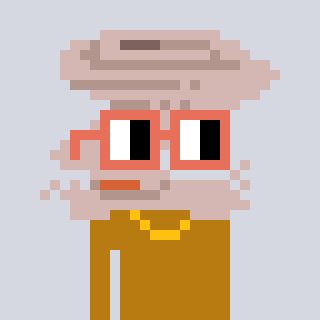
a pixel art character with square orange glasses, a tornado-shaped head and a gold-colored body on a cool background